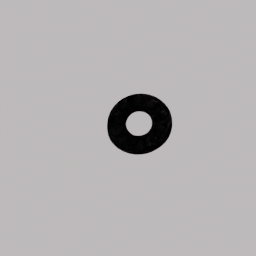
Label: decoration